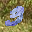
Label: 3